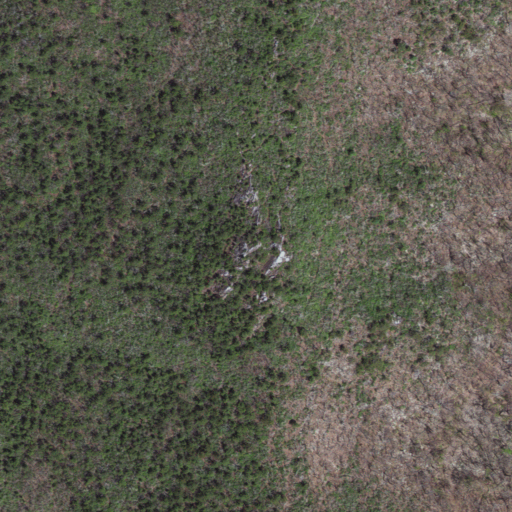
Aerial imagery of mountain in Virginia named Little Camp Mountain containing mixed forest, evergreen forest, and deciduous forest